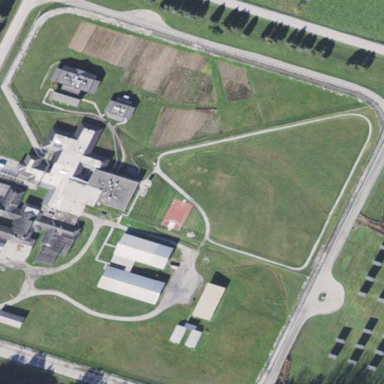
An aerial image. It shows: Prison.